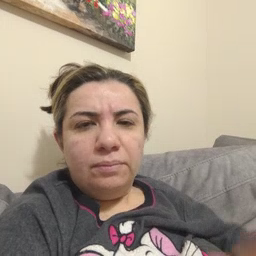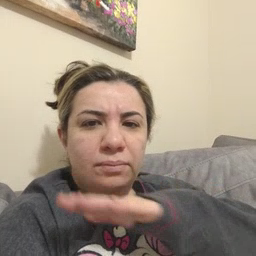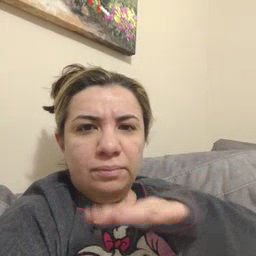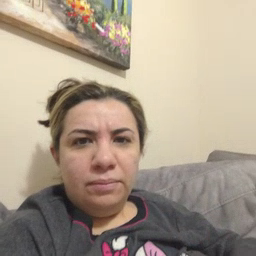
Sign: clean